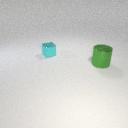
small cyan metal cube to the left of large green metal cylinder